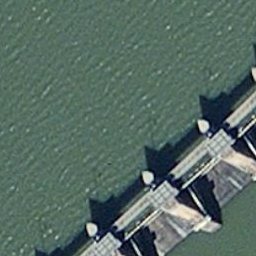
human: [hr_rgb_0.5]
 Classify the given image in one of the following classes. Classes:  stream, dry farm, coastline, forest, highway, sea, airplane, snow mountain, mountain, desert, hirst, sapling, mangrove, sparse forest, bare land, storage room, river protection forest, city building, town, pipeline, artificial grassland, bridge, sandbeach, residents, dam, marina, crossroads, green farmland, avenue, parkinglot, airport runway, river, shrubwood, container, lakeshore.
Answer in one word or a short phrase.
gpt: dam